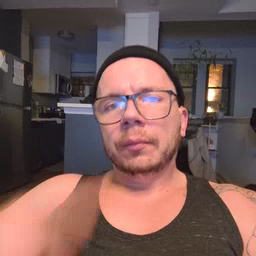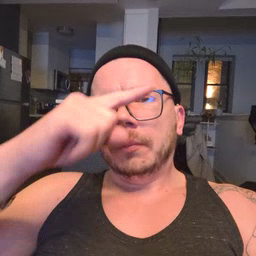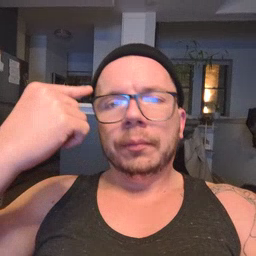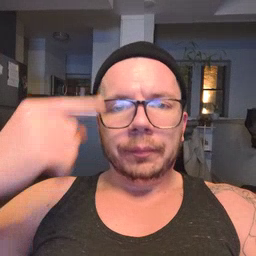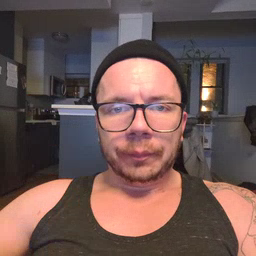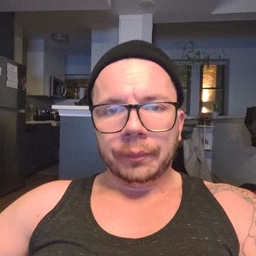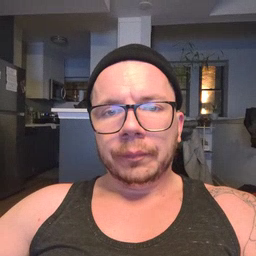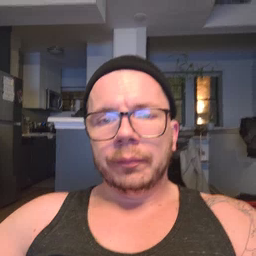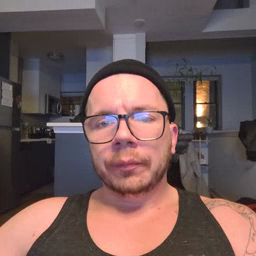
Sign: black